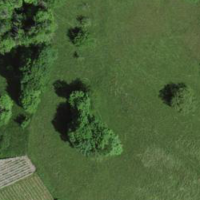
EUNIS habitat code: 44
Species observed at this site:
Cephalanthera longifolia